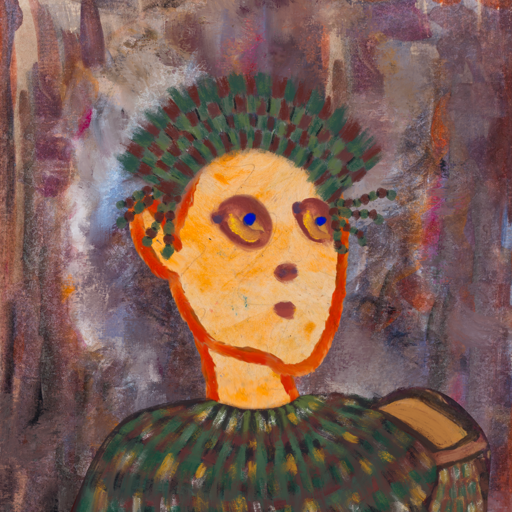
Background: Hypocrite, Head And Neck Side: Experience, Face Side: Mother_And_Son_Son, Bust: After_Raid, Hair Side: Blank, Head Accessory: After_Raid_Crown, Second Necklace: Blank, Necklace: Blank, Baby: Blank